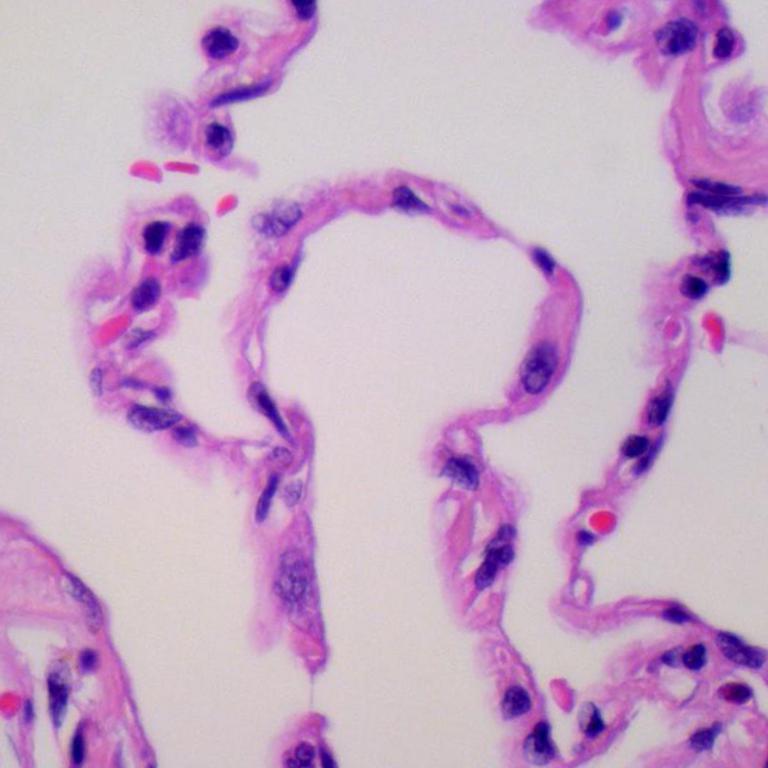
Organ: lung
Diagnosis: benign